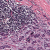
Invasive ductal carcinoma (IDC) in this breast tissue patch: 0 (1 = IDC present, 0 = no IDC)